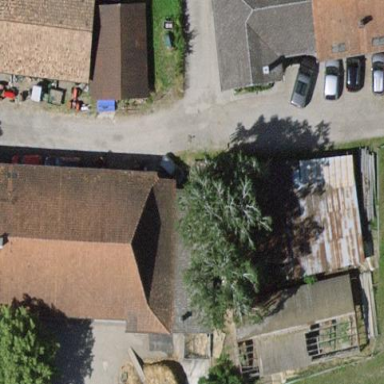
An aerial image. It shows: Farm building.